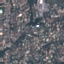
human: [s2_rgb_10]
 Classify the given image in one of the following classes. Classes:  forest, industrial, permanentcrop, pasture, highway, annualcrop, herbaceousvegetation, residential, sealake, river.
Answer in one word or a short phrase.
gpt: Residential